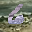
Label: 6